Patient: sex M, age 66
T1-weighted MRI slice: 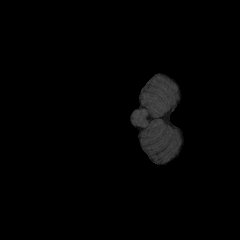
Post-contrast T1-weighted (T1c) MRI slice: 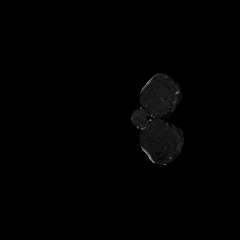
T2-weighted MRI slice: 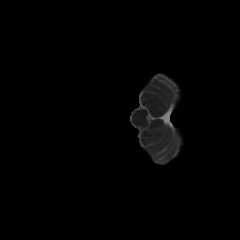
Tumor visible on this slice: no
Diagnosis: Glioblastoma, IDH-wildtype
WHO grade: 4